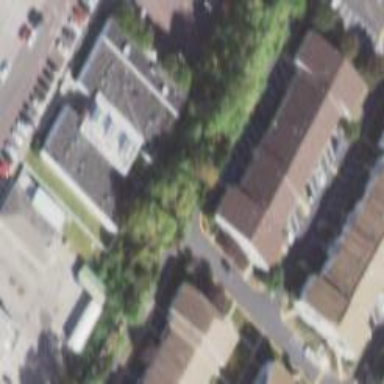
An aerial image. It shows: Building.